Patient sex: M
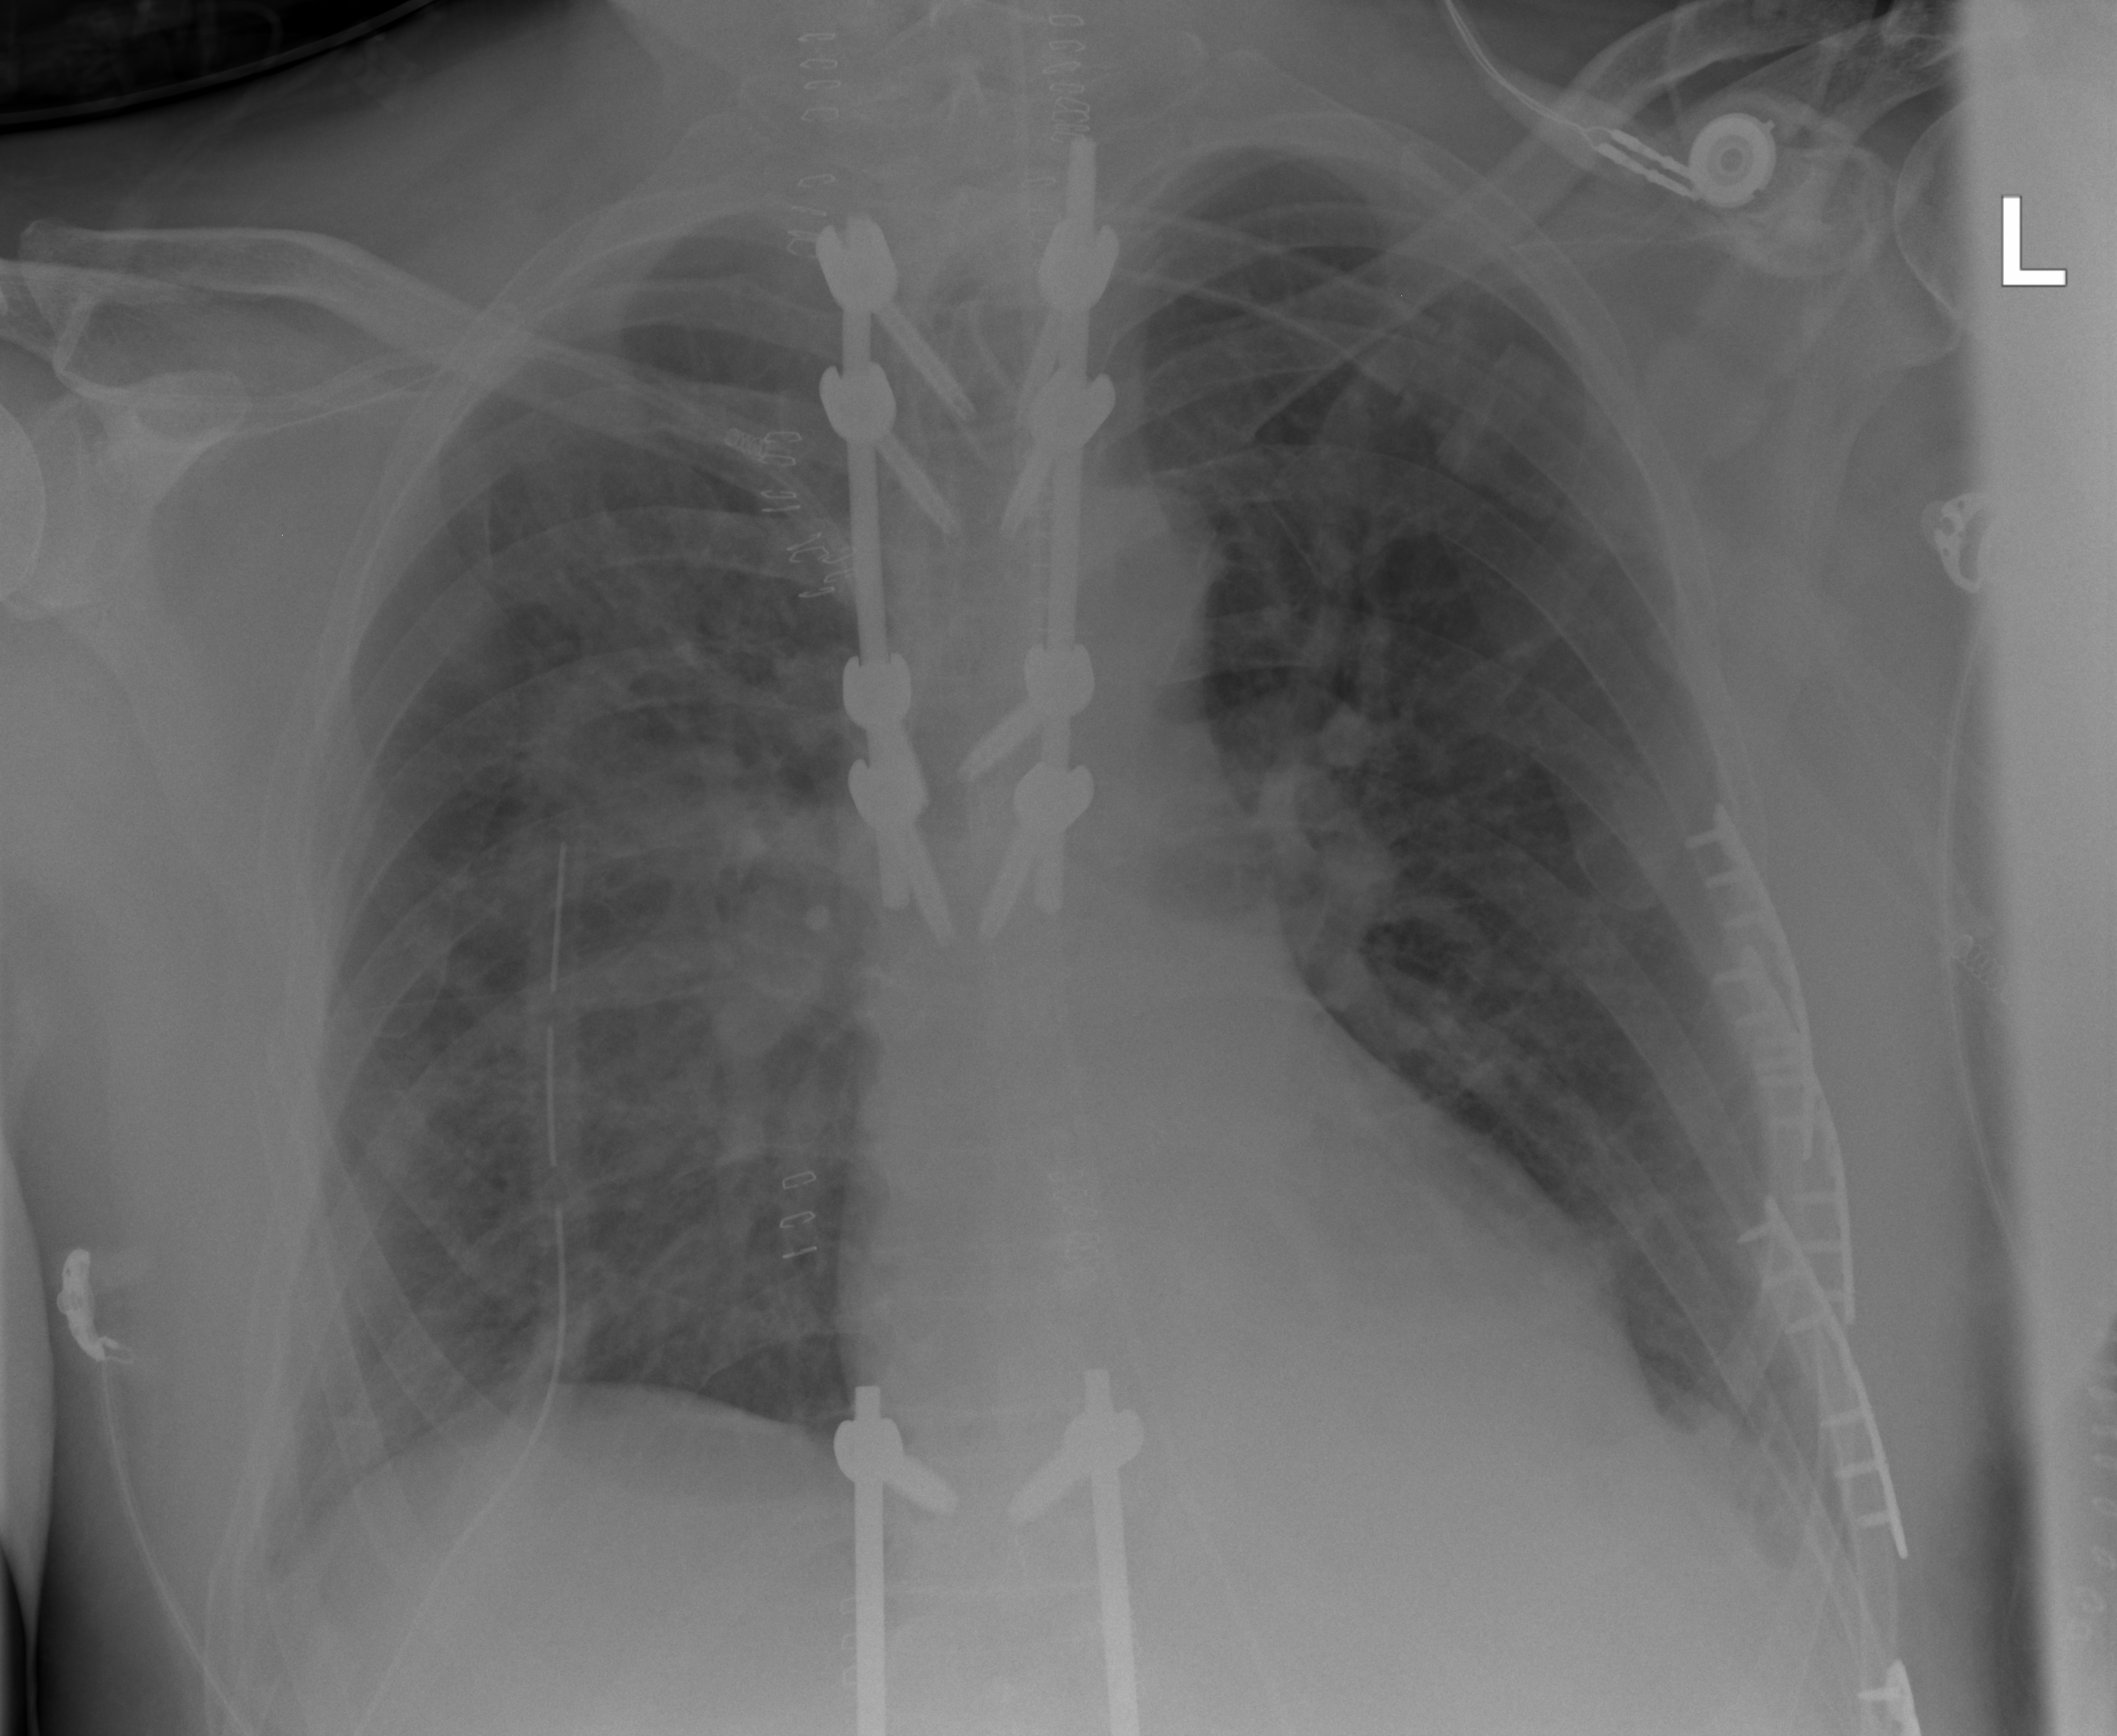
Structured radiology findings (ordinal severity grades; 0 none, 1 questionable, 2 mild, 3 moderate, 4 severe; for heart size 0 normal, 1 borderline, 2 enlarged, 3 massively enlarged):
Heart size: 0
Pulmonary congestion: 2
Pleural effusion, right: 2
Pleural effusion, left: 2
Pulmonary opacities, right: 3
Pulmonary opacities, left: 2
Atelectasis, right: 2
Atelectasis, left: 2